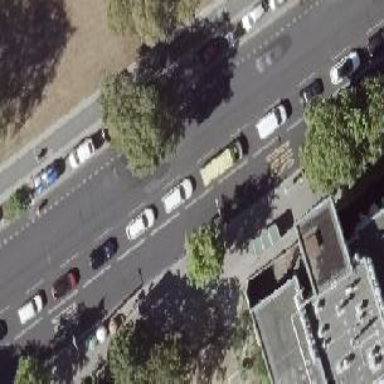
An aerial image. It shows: Secondary road with asphalt surface. There are separate sidewalks on both sides and lanes for cycling on both sides. Street side parking is available on the right.